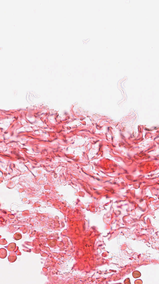
Tumor epithelial tissue: no
Tumor-associated stroma tissue: yes
Normal tissue: no